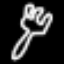
Label: fork